Question:
Update:
This is the query from the debugger, which was retrieved from a string builder:
'''
{SELECT * FROM FCR.V_REPORT WHERE DATE BETWEEN to_date('14/09/2001' , 'dd/mm/yyyy') AND to_date('30/09/2011' , 'dd/mm/yyyy')}
'''
If you remove the curly brackets and post it in Navigator, it works.
Original:
I have a problem when running my program. The query in sql navigator returns 192 rows but when I run the query on c#(visual studio 2010) the query returns 0 rows.
Below is my c# code:
'''
public static DataTable GetReport(string date1, string date2)
{
DatabaseAdapter dba = DatabaseAdapter.GetInstance();
string SqlQuery =
string.Format(@"SELECT *
FROM FCR.V_REPORT
WHERE DATE BETWEEN to_date('{0}' , 'dd/mm/yyyy')
AND to_date('{1}' , 'dd/mm/yyyy')", date1, date2);
OracleDataReader reader = dba.QueryDatabase(SqlQuery);
DataTable dt = new DataTable();
dt.Load(reader);
int temp = dt.Rows.Count;
return dt;
}
'''
This is the query I am using in sql navigator(which returns 192 rows):
'''
SELECT *
FROM FCR.V_REPORT
WHERE DATE BETWEEN to_date('01/01/2001' , 'dd/mm/yyyy')
AND to_date('30/09/2011' , 'dd/mm/yyyy')
'''
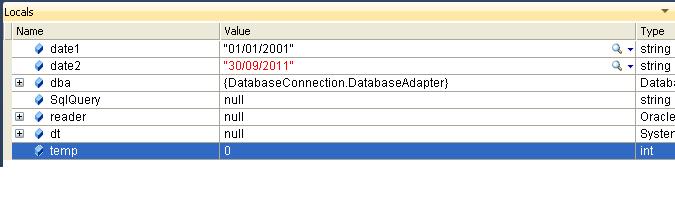
Answer: Try dropping the view and create again. Make sure you got the aliases correct too.